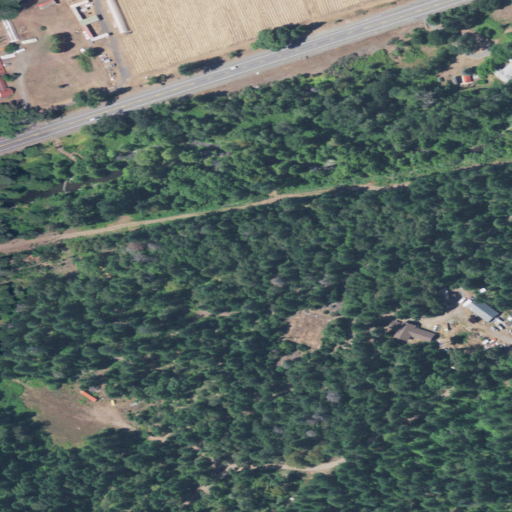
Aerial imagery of valley in Oregon named Rail Canyon containing evergreen forest, open development, woody wetlands, pasture, low intensity development, shrub, and herbaceous wetlands